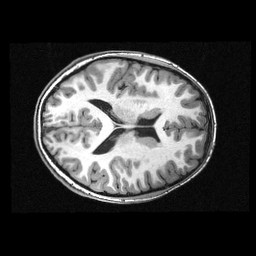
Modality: T1w
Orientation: axial
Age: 11
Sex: male
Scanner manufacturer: siemens
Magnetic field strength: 3 T
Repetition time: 2.3 s
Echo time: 0.00336 s